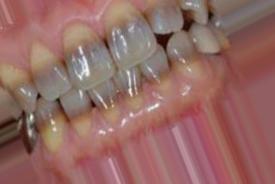
Condition: Tooth Discoloration